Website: apple-inc
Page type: payment
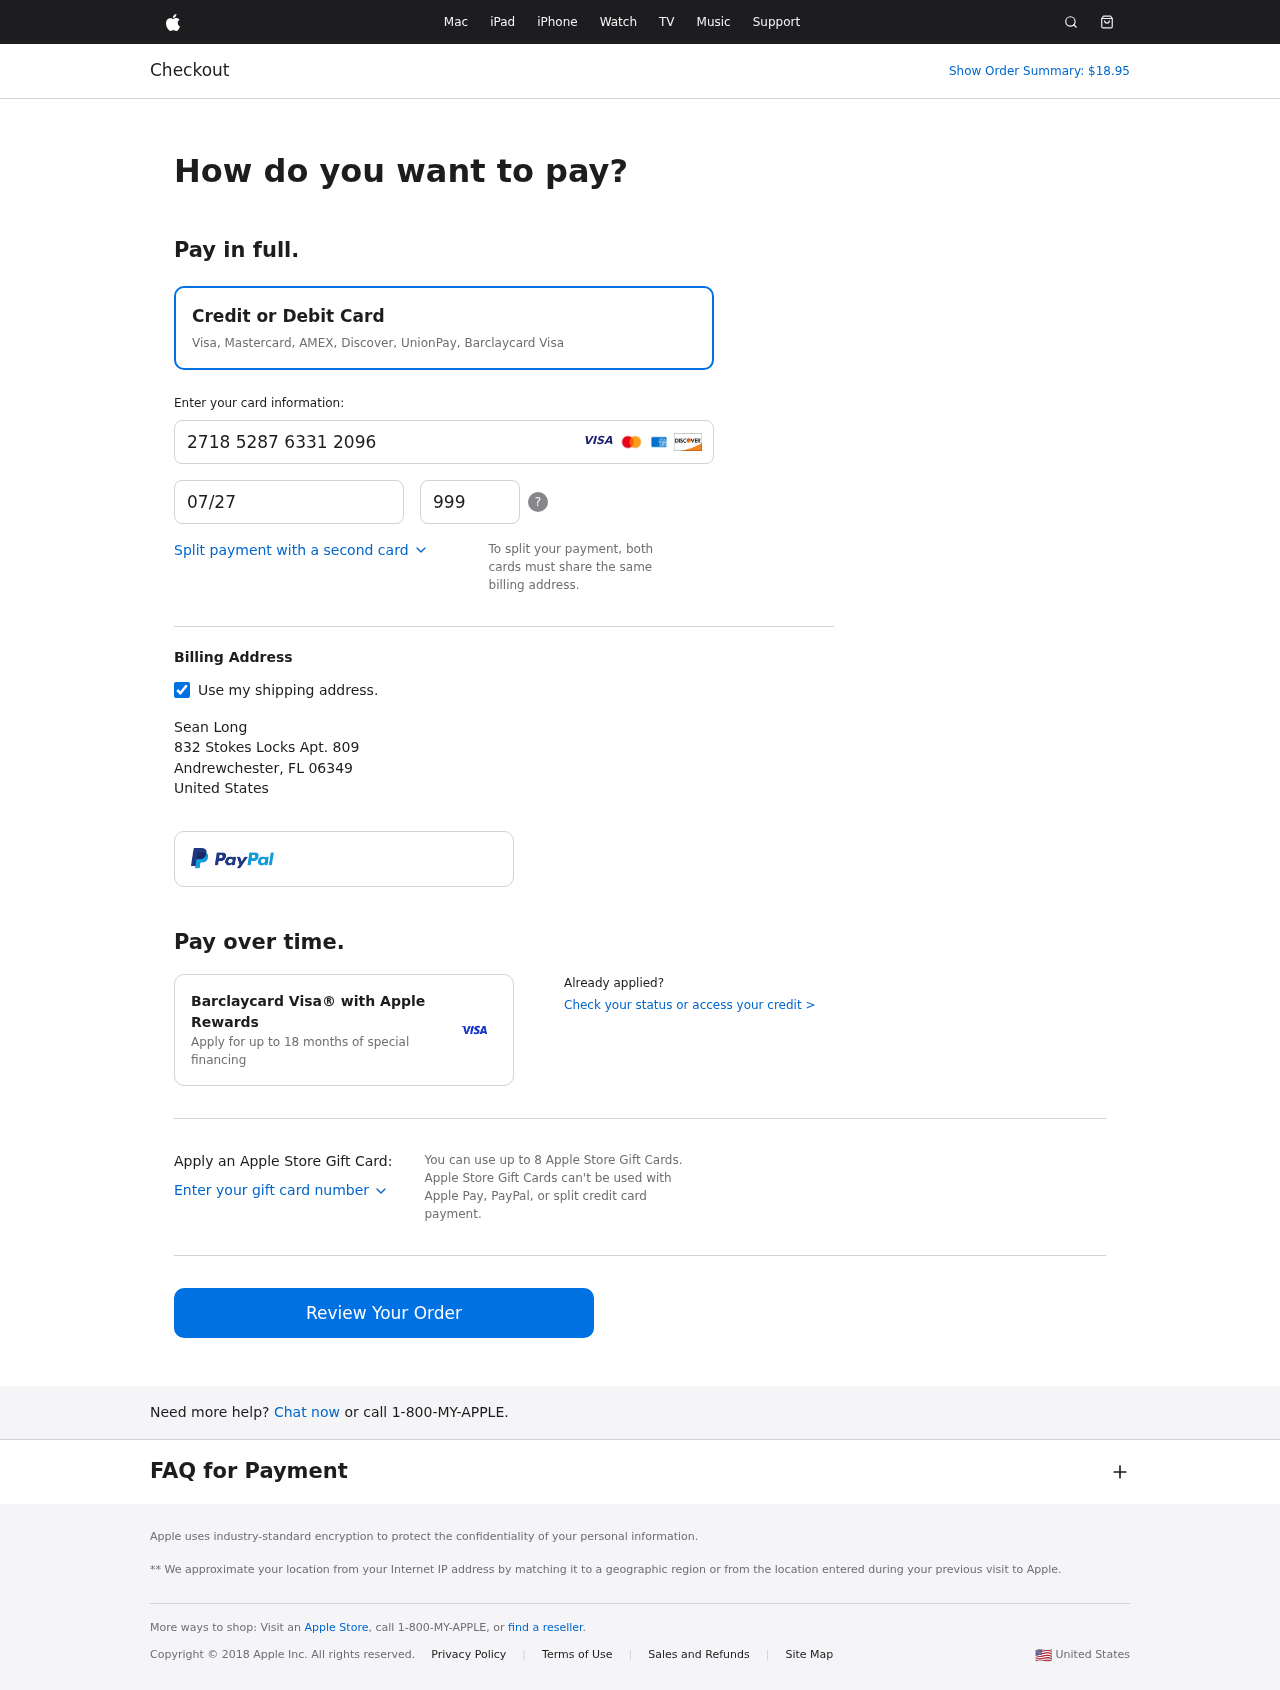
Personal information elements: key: PII_CARD_CVV
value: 999
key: PII_CARD_EXPIRY
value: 07/27
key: PII_CARD_NUMBER
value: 2718 5287 6331 2096
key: PII_CITY
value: Andrewchester
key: PII_COUNTRY
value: United States
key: PII_FULLNAME
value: Sean Long
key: PII_POSTCODE
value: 06349
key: PII_STATE_ABBR
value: FL
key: PII_STREET
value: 832 Stokes Locks Apt. 809
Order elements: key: ORDER_TOTAL
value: Show Order Summary: $18.95